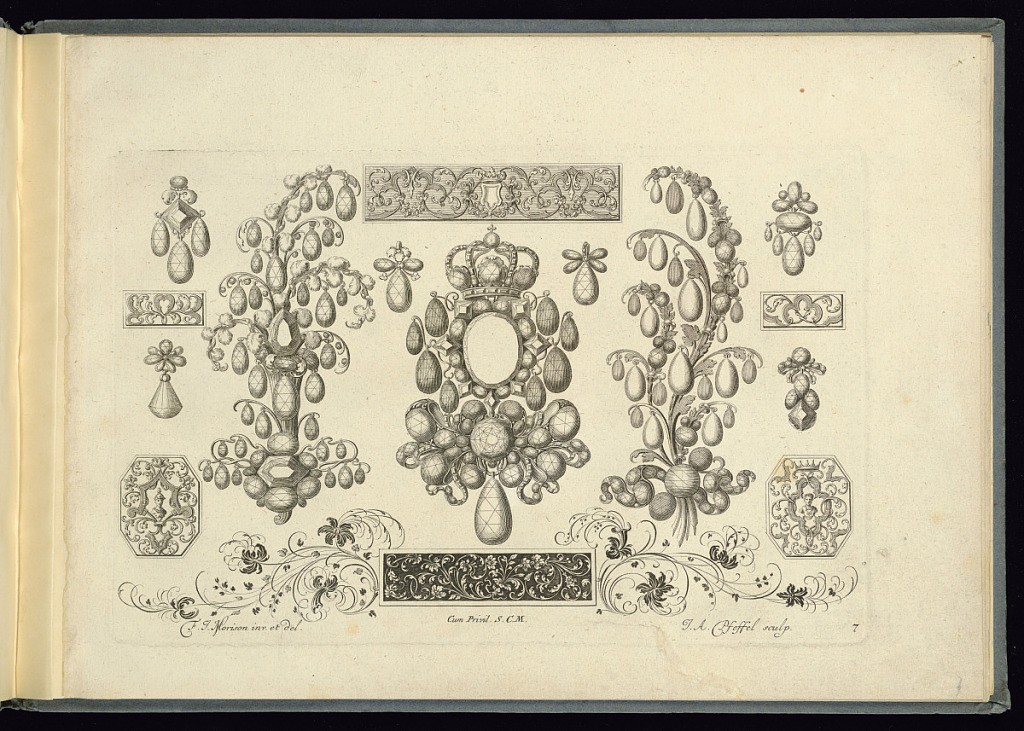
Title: Jewelry and Ornament Designs
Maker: Friedrich Jacob Morison, German, active 1693 – 1699
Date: ca. 1700
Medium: Engraving on laid paper
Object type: Print
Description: Designs for jewelry and ornament including broaches, pendants, earrings, friezes, and hairpieces featuring scrolling leaves, crowns, portrait busts, fleurons, rand rosettes. The plate is signed and numbered.